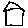
Label: house